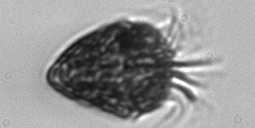
Label: Strombidium_morphotype2